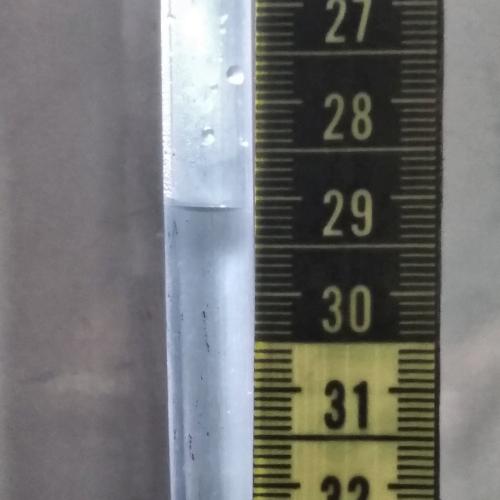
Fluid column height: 29.1 cm